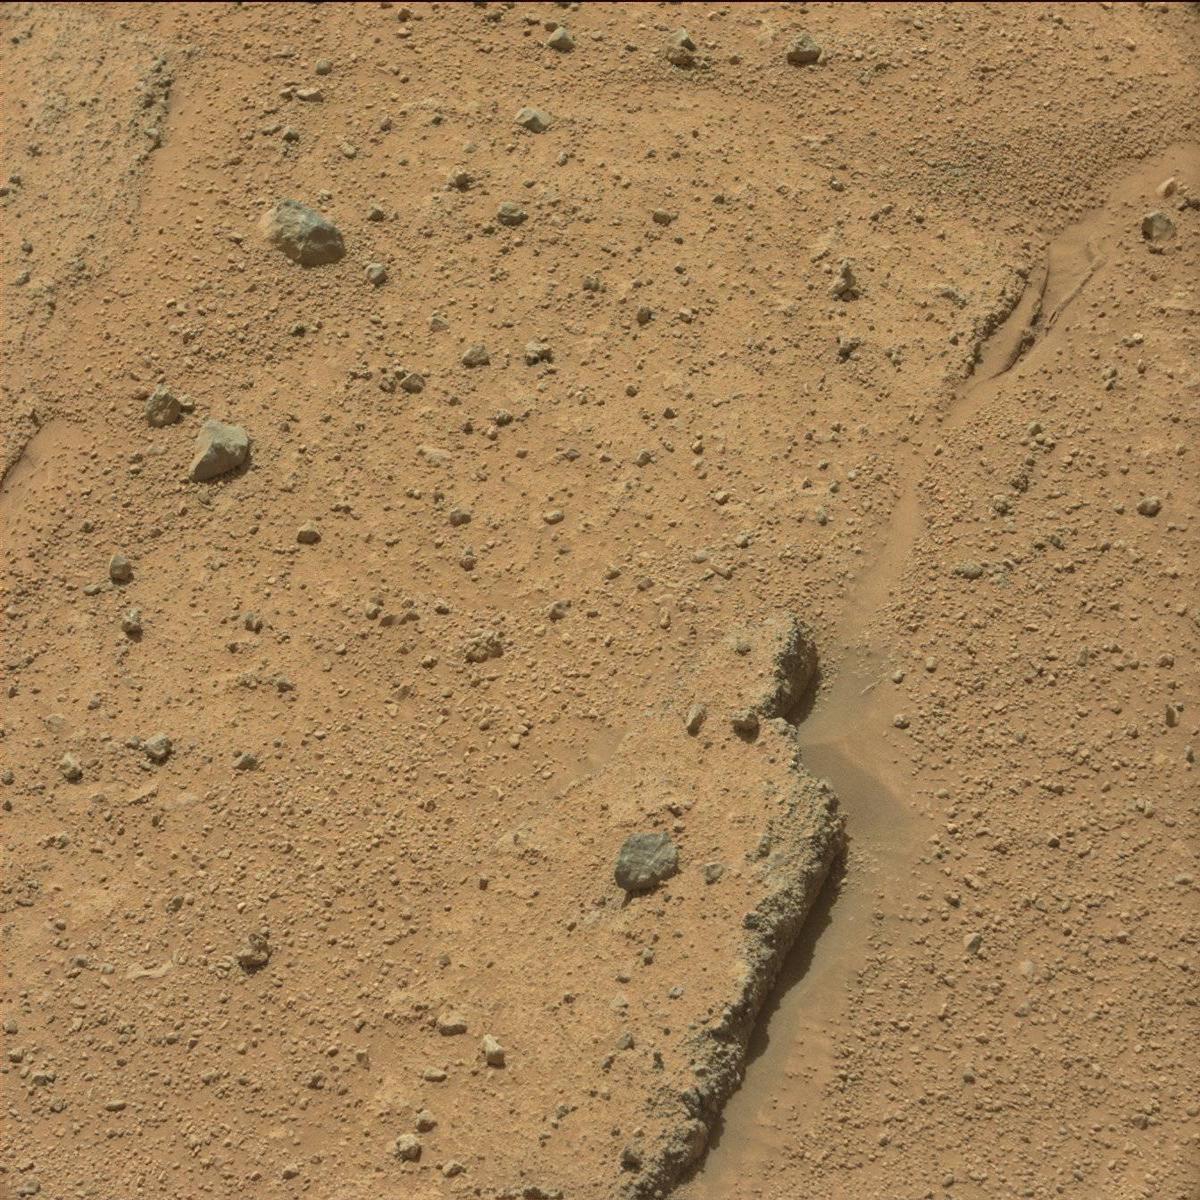
Terrain classes present: Bedrock, Rock, Sand / Soil